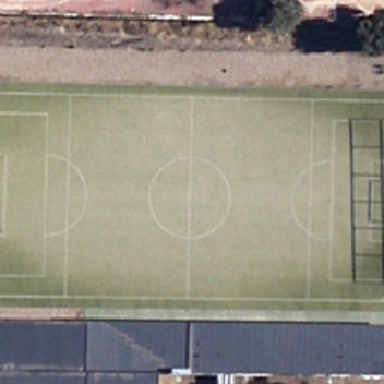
The football field is half older since its lawn has been badly worn .